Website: macys
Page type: delivery-shipping
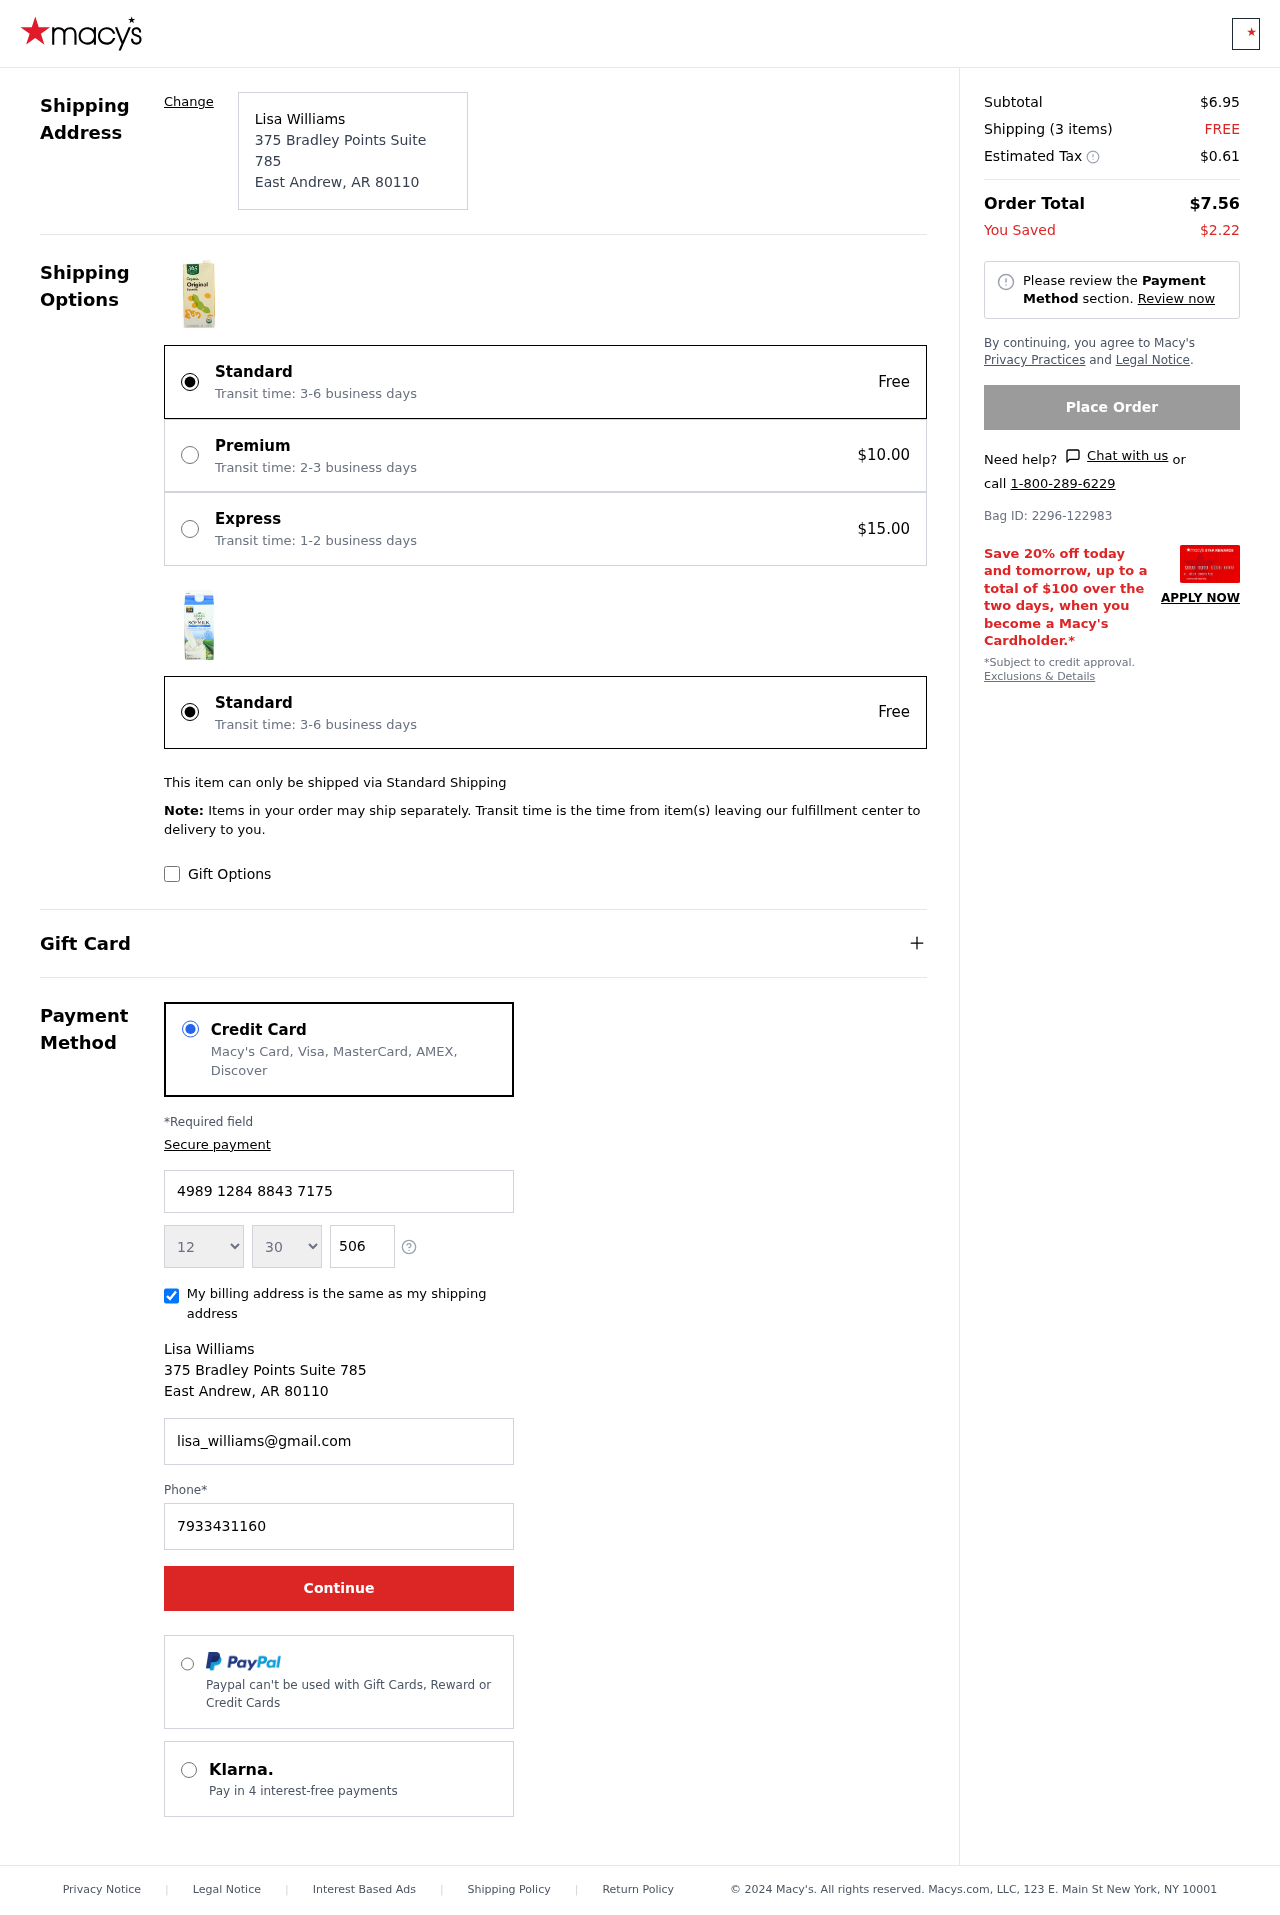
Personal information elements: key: PII_CARD_EXPIRY_MONTH
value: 12
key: PII_CARD_EXPIRY_YEAR
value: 30
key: PII_CITY
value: East Andrew
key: PII_CITY_STATE_ZIP
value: East Andrew, AR 80110
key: PII_FULLNAME
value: Lisa Williams
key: PII_POSTCODE
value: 80110
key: PII_STATE_ABBR
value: AR
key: PII_STREET
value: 375 Bradley Points Suite 785
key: PII_CARD_NUMBER
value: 4989 1284 8843 7175
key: PII_CARD_CVV
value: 506
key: PII_EMAIL
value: lisa_williams@gmail.com
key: PII_PHONE
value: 7933431160
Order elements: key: ORDER_SUBTOTAL
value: $6.95
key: ORDER_NUM_ITEMS
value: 3
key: ORDER_SHIPPING_COST
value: FREE
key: ORDER_TAX
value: $0.61
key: ORDER_TOTAL
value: $7.56
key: ORDER_SAVINGS
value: $2.22
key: ORDER_BAG_ID
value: Bag ID: 2296-122983